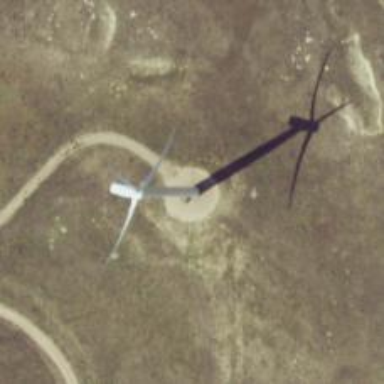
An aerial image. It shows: Wind turbine power generator.